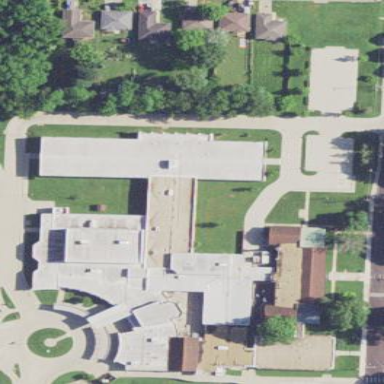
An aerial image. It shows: School.